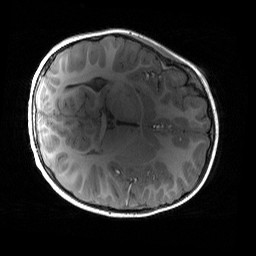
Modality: T1w
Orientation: axial
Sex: male
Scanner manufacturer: siemens
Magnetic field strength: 3 T
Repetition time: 1.9 s
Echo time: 0.00243 s